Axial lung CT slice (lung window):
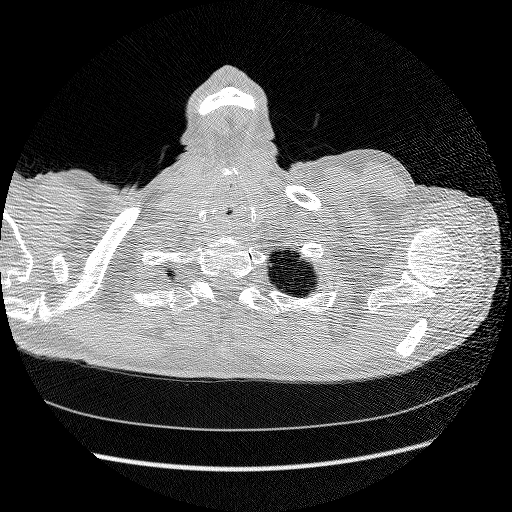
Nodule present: no